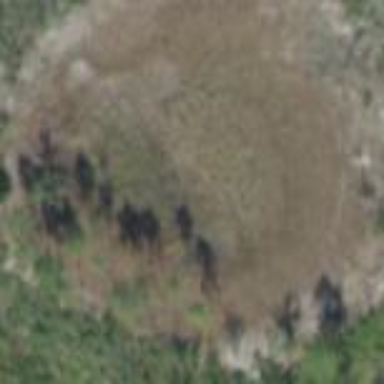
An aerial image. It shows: Marsh wetland.